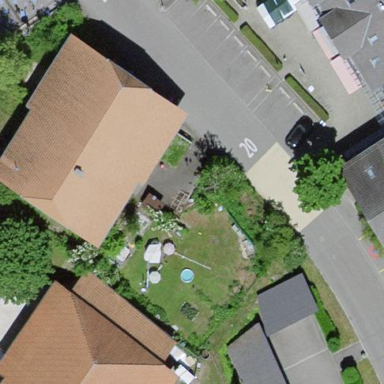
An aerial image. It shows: Street-side parking area.